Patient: sex M, age 53
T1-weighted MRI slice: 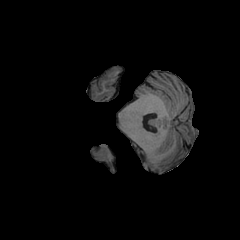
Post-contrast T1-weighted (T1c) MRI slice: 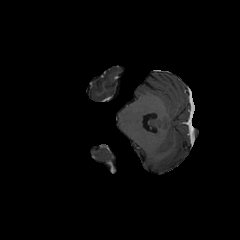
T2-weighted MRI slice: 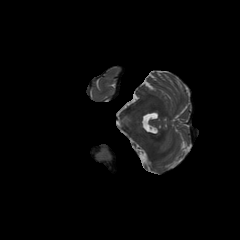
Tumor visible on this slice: no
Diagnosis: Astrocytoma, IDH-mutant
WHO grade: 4